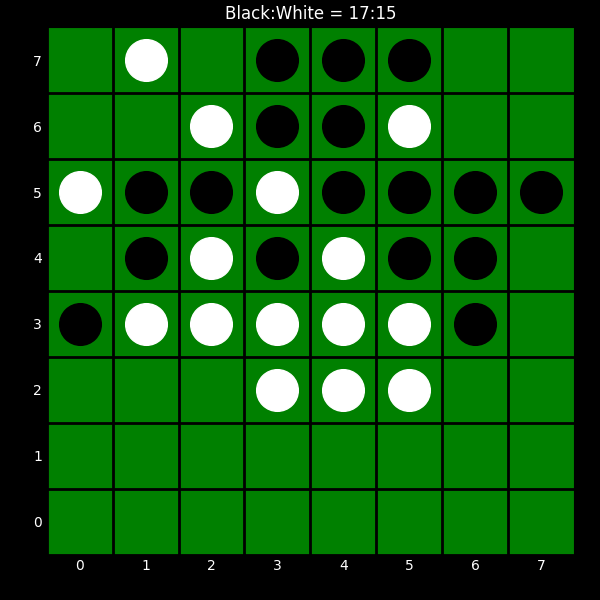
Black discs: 17
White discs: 15